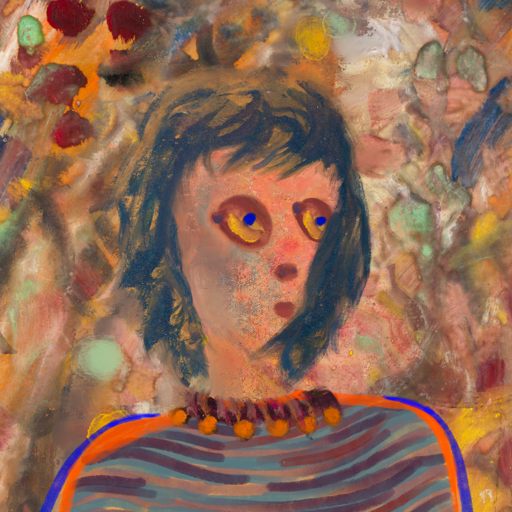
Background: Mother_And_Son_Mother, Head And Neck Side: Irani, Face Side: Mother_And_Son_Son, Bust: Experience, Hair Side: In_The_Sun, Head Accessory: Blank, Second Necklace: Blank, Necklace: Doll, Baby: Blank